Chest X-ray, AP view. Patient: 35 years old, sex M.
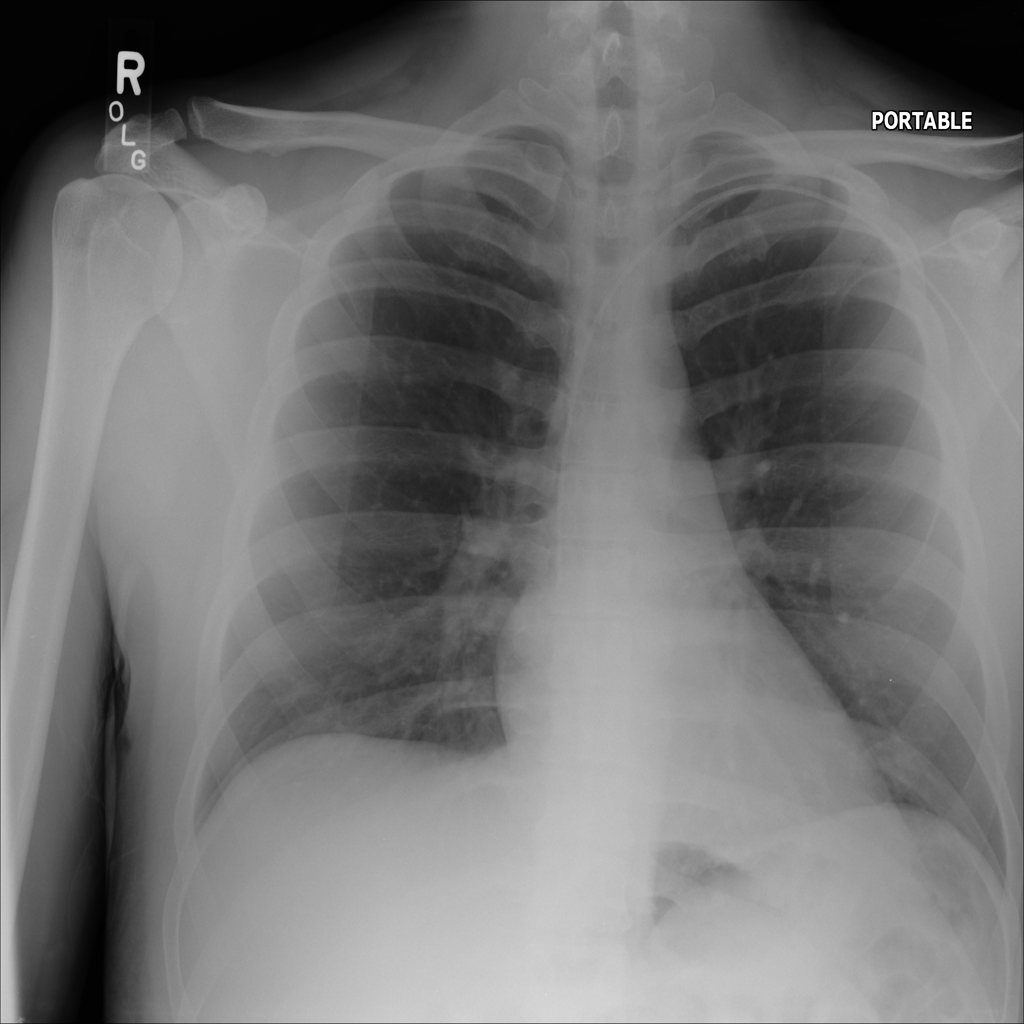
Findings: No Finding